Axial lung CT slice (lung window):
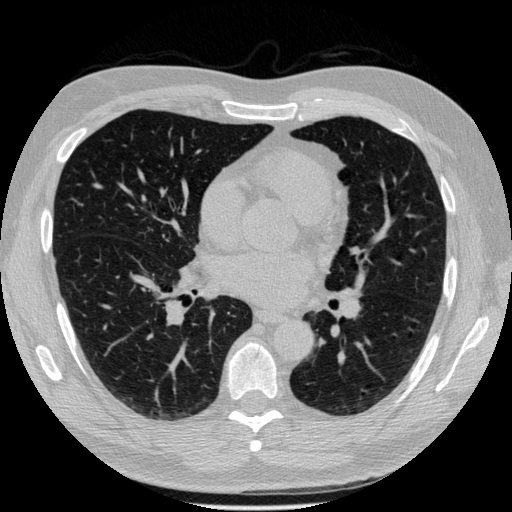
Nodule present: no